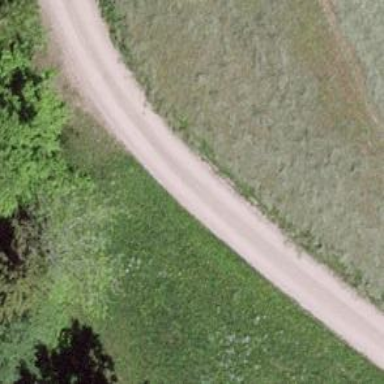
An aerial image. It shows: Residential road surfaced with fine gravel.